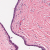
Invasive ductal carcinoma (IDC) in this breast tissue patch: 0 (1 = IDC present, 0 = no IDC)